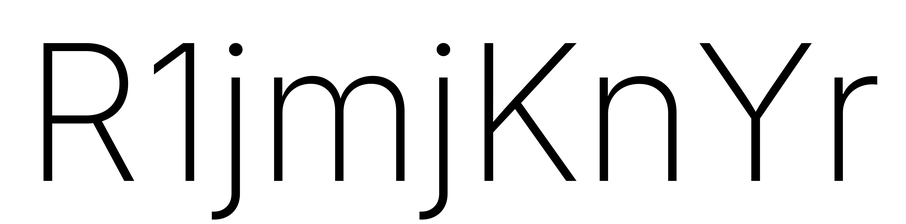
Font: Inter_ExtraLight